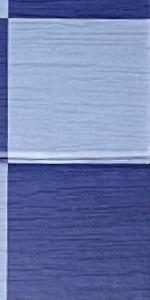
Label: Empty